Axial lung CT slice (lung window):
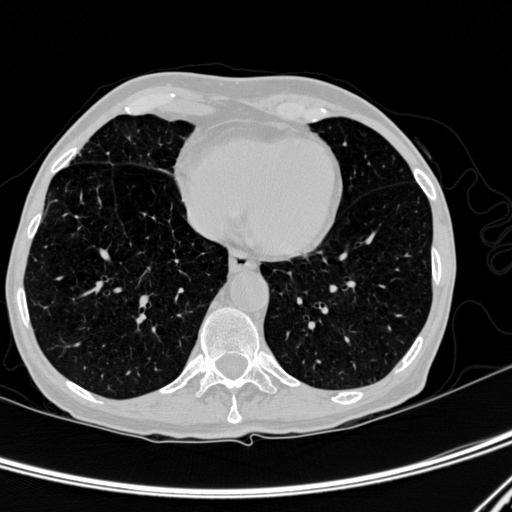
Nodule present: no